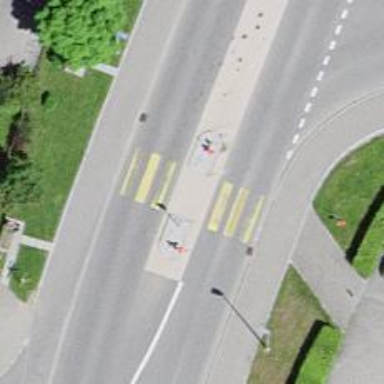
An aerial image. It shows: Uncontrolled crossing with zebra marking and crossing island.